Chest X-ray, PA view. Patient: 54 years old, sex F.
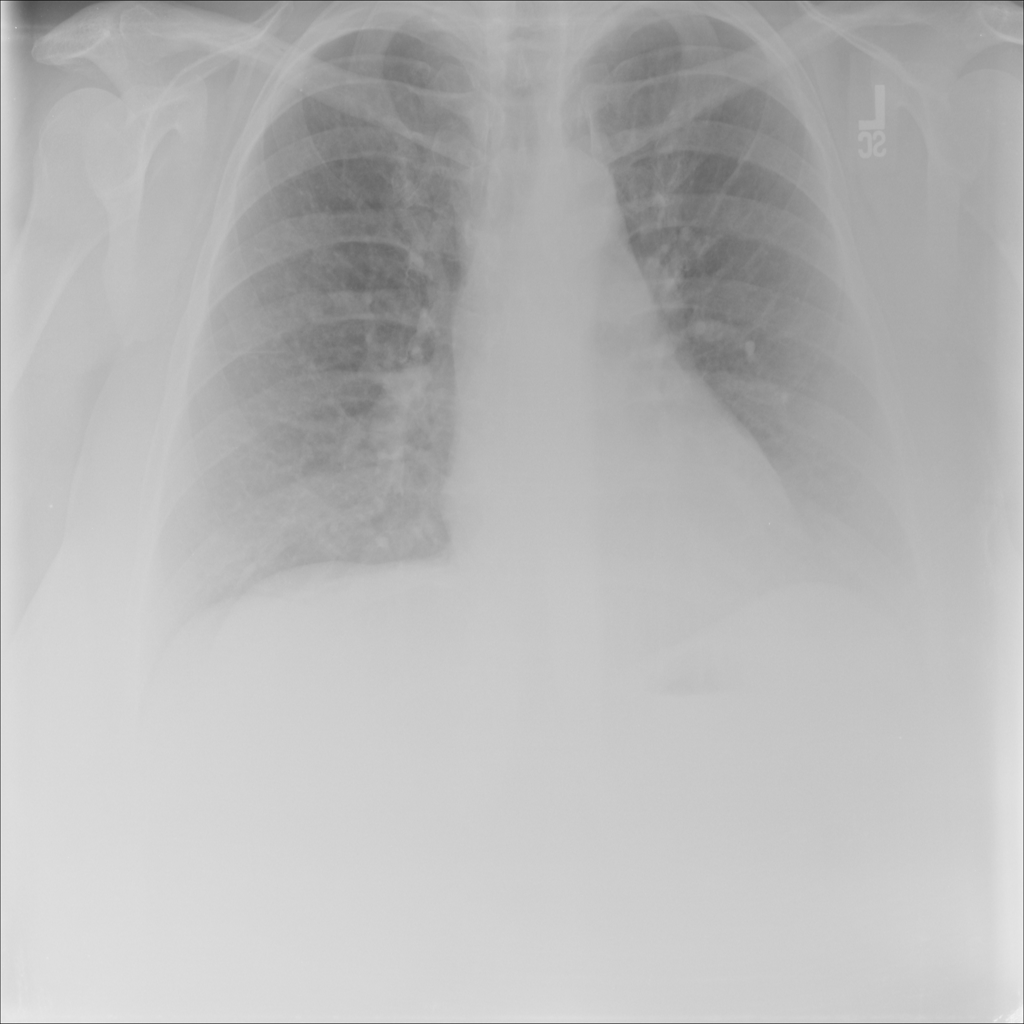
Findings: No Finding